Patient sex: F
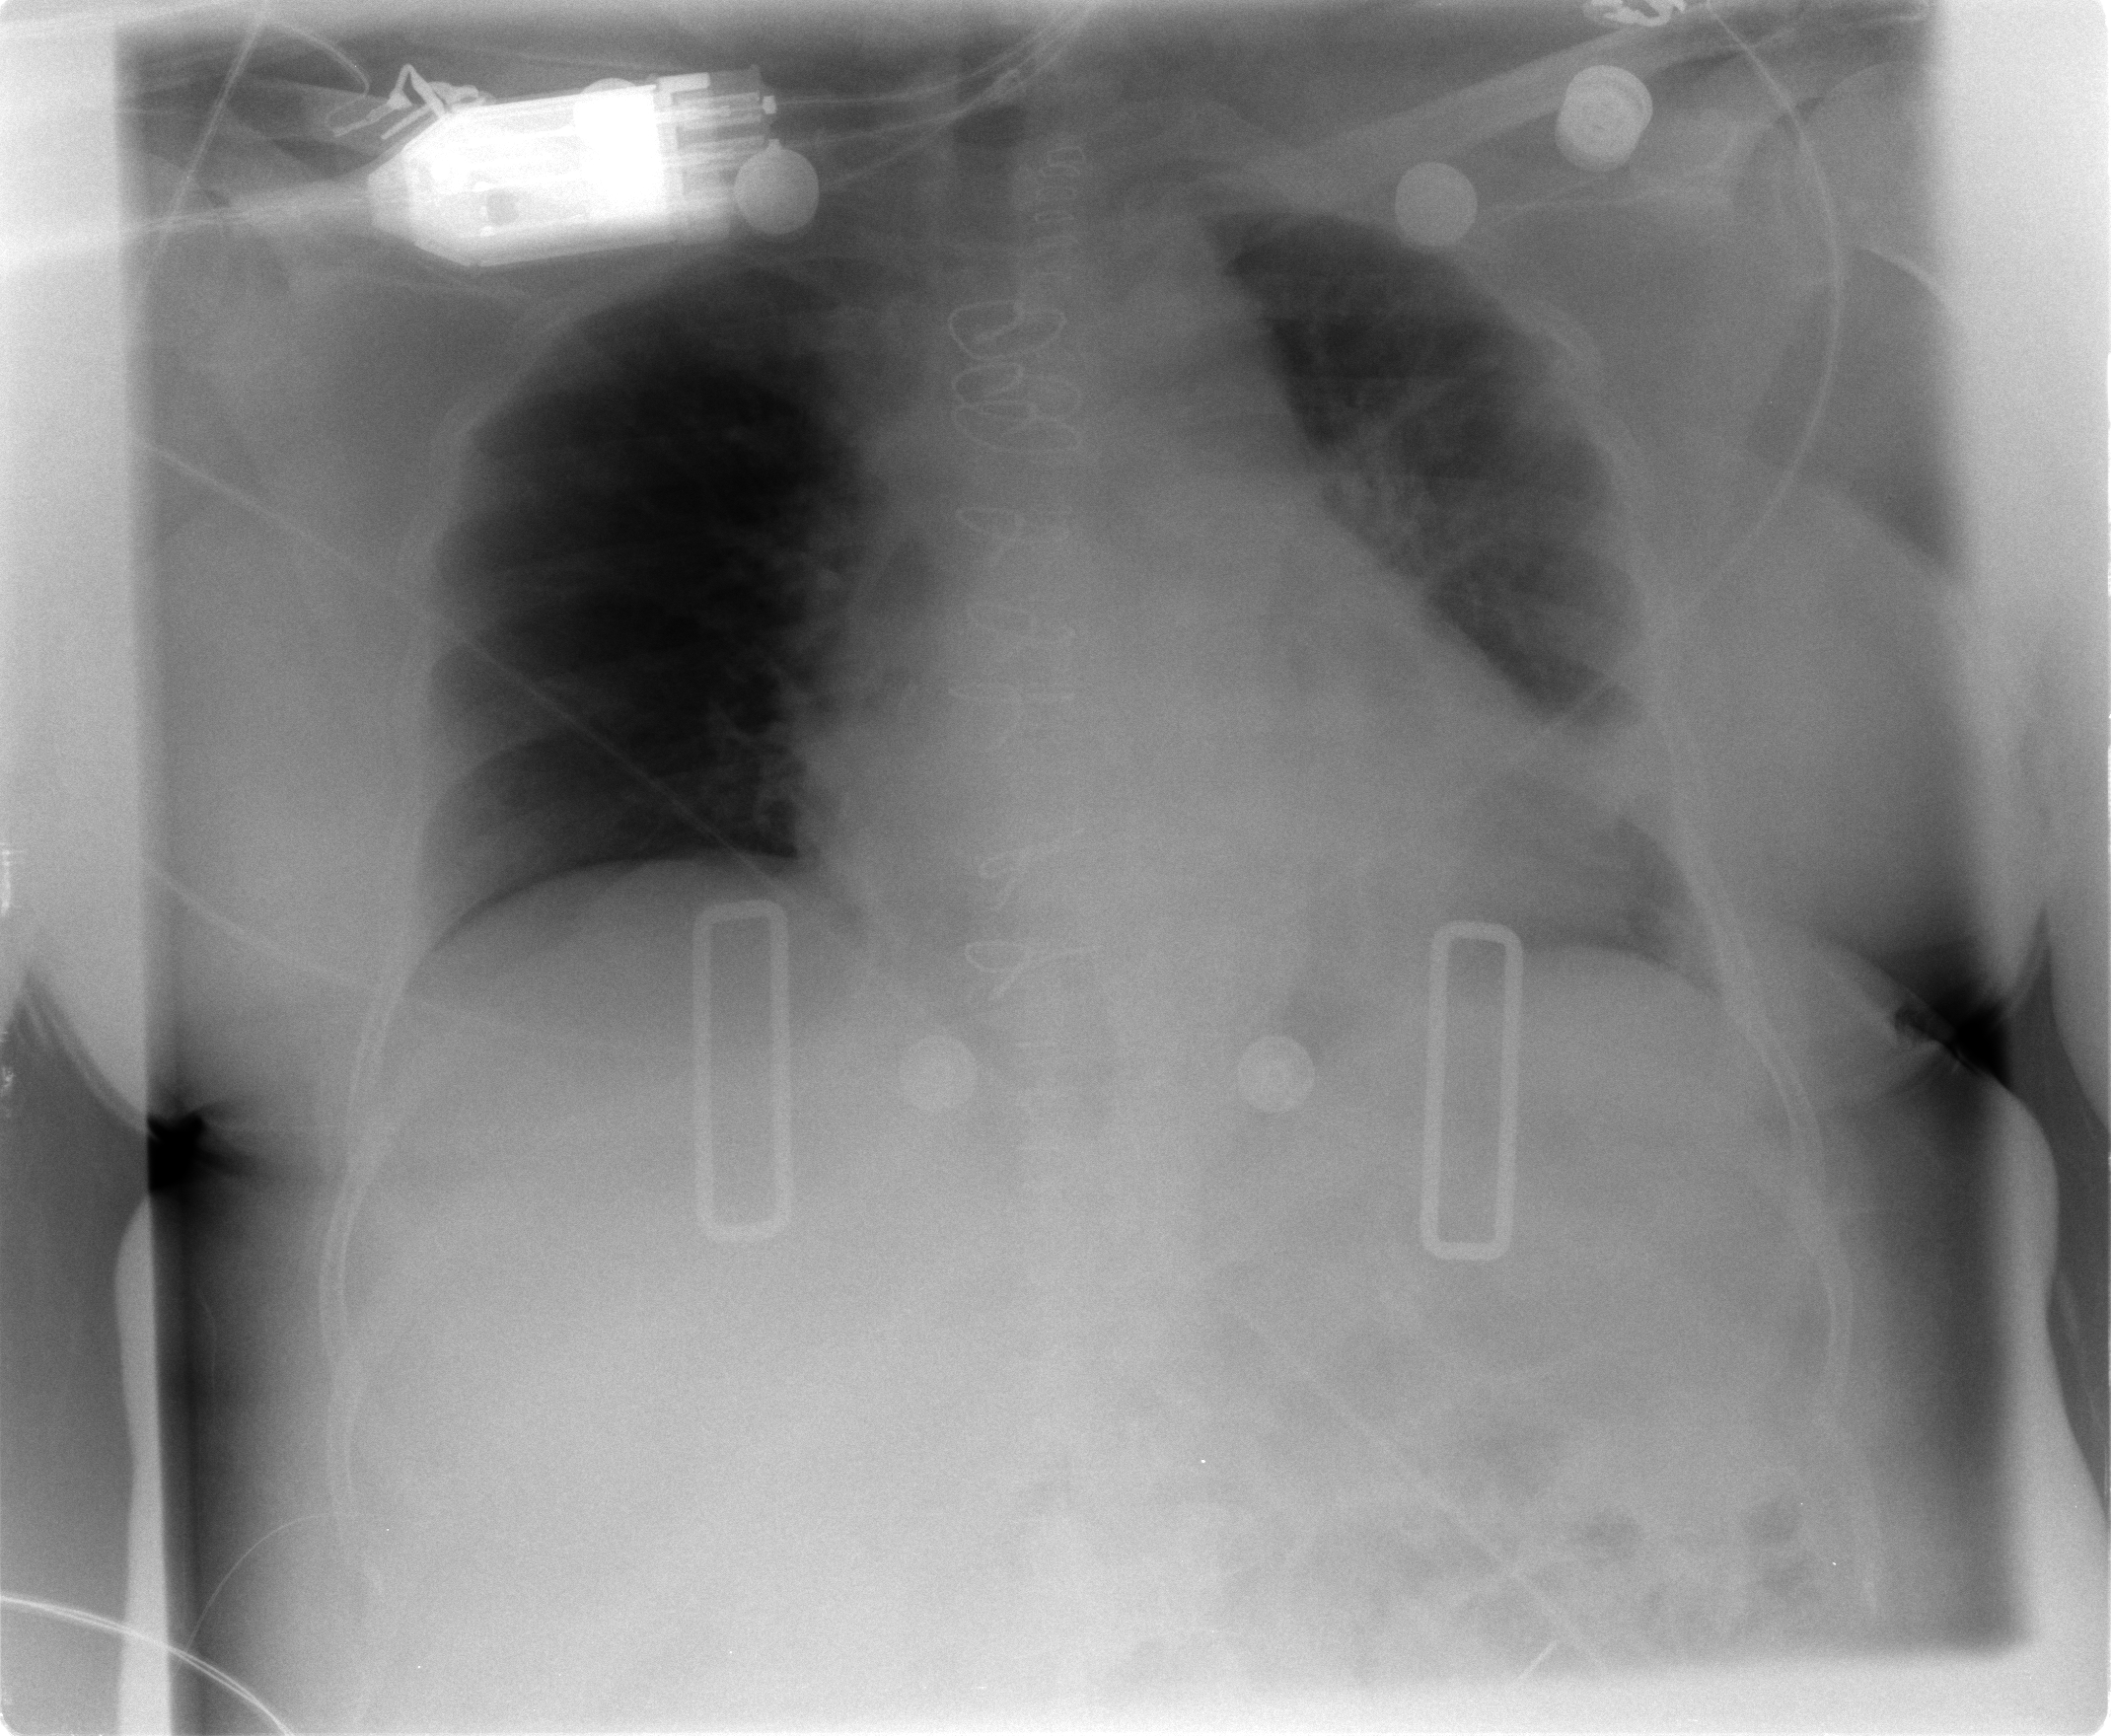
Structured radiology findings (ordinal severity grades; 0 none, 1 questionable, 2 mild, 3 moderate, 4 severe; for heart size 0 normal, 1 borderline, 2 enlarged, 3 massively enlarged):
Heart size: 2
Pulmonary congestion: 2
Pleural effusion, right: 0
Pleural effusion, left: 0
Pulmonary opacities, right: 0
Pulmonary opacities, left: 2
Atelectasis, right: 0
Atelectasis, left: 2